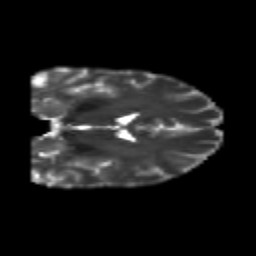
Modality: T2w
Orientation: coronal
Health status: healthy
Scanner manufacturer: philips
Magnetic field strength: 3 T
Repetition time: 6.964 s
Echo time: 0.092 s